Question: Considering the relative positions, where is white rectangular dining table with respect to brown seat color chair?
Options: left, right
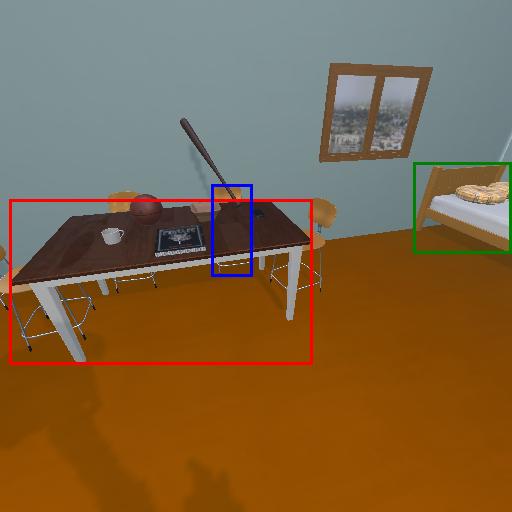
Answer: left